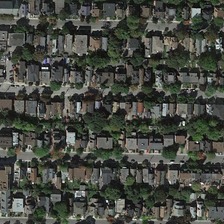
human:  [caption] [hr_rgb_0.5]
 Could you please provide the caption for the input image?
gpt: many buildings and green trees are in a dense residential area .

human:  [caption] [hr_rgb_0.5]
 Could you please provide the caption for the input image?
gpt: many buildings and green trees are in a dense residential area .

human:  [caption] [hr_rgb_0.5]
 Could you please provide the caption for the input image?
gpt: many buildings and green trees are in a dense residential area .

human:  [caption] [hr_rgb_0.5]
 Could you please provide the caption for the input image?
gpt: many buildings and green trees are in a dense residential area .

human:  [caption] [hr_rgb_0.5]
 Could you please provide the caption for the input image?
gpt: many buildings and green trees are in a dense residential area .